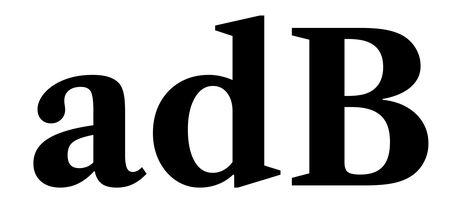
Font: LibreCaslonText_Bold